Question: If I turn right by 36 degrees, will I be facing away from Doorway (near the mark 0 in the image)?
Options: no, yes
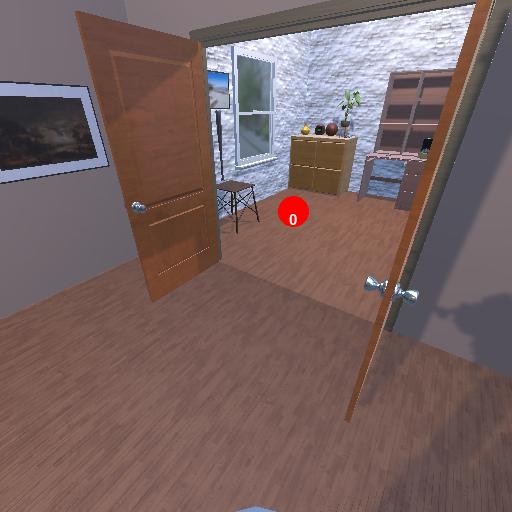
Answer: no